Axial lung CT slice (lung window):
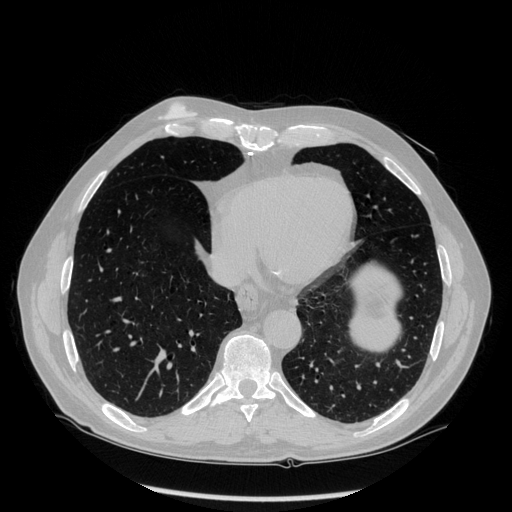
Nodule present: no